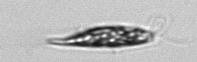
Label: Euglena